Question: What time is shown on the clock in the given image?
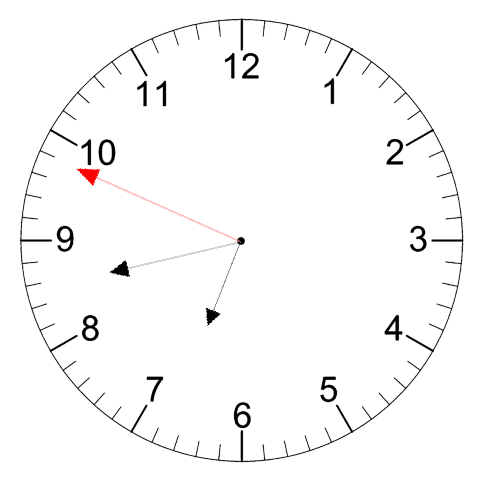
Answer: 06:42:49